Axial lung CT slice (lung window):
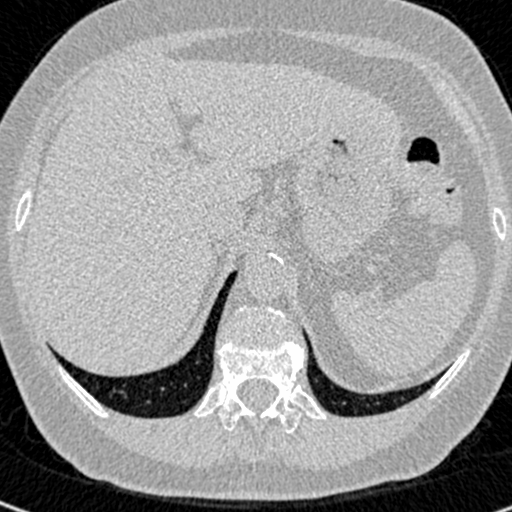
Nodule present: no